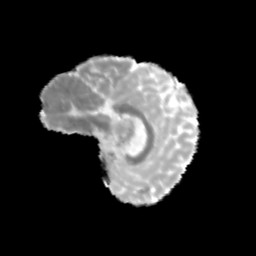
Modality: MD
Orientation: sagittal
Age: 11
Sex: female
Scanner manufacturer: siemens
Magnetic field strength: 3 T
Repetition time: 3.8 s
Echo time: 0.07 s